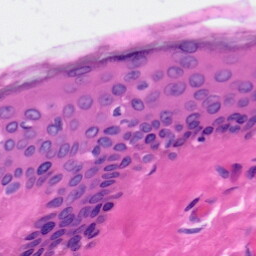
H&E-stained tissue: Skin